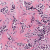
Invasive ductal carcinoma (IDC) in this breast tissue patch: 1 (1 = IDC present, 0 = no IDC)